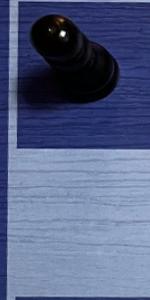
Label: Empty